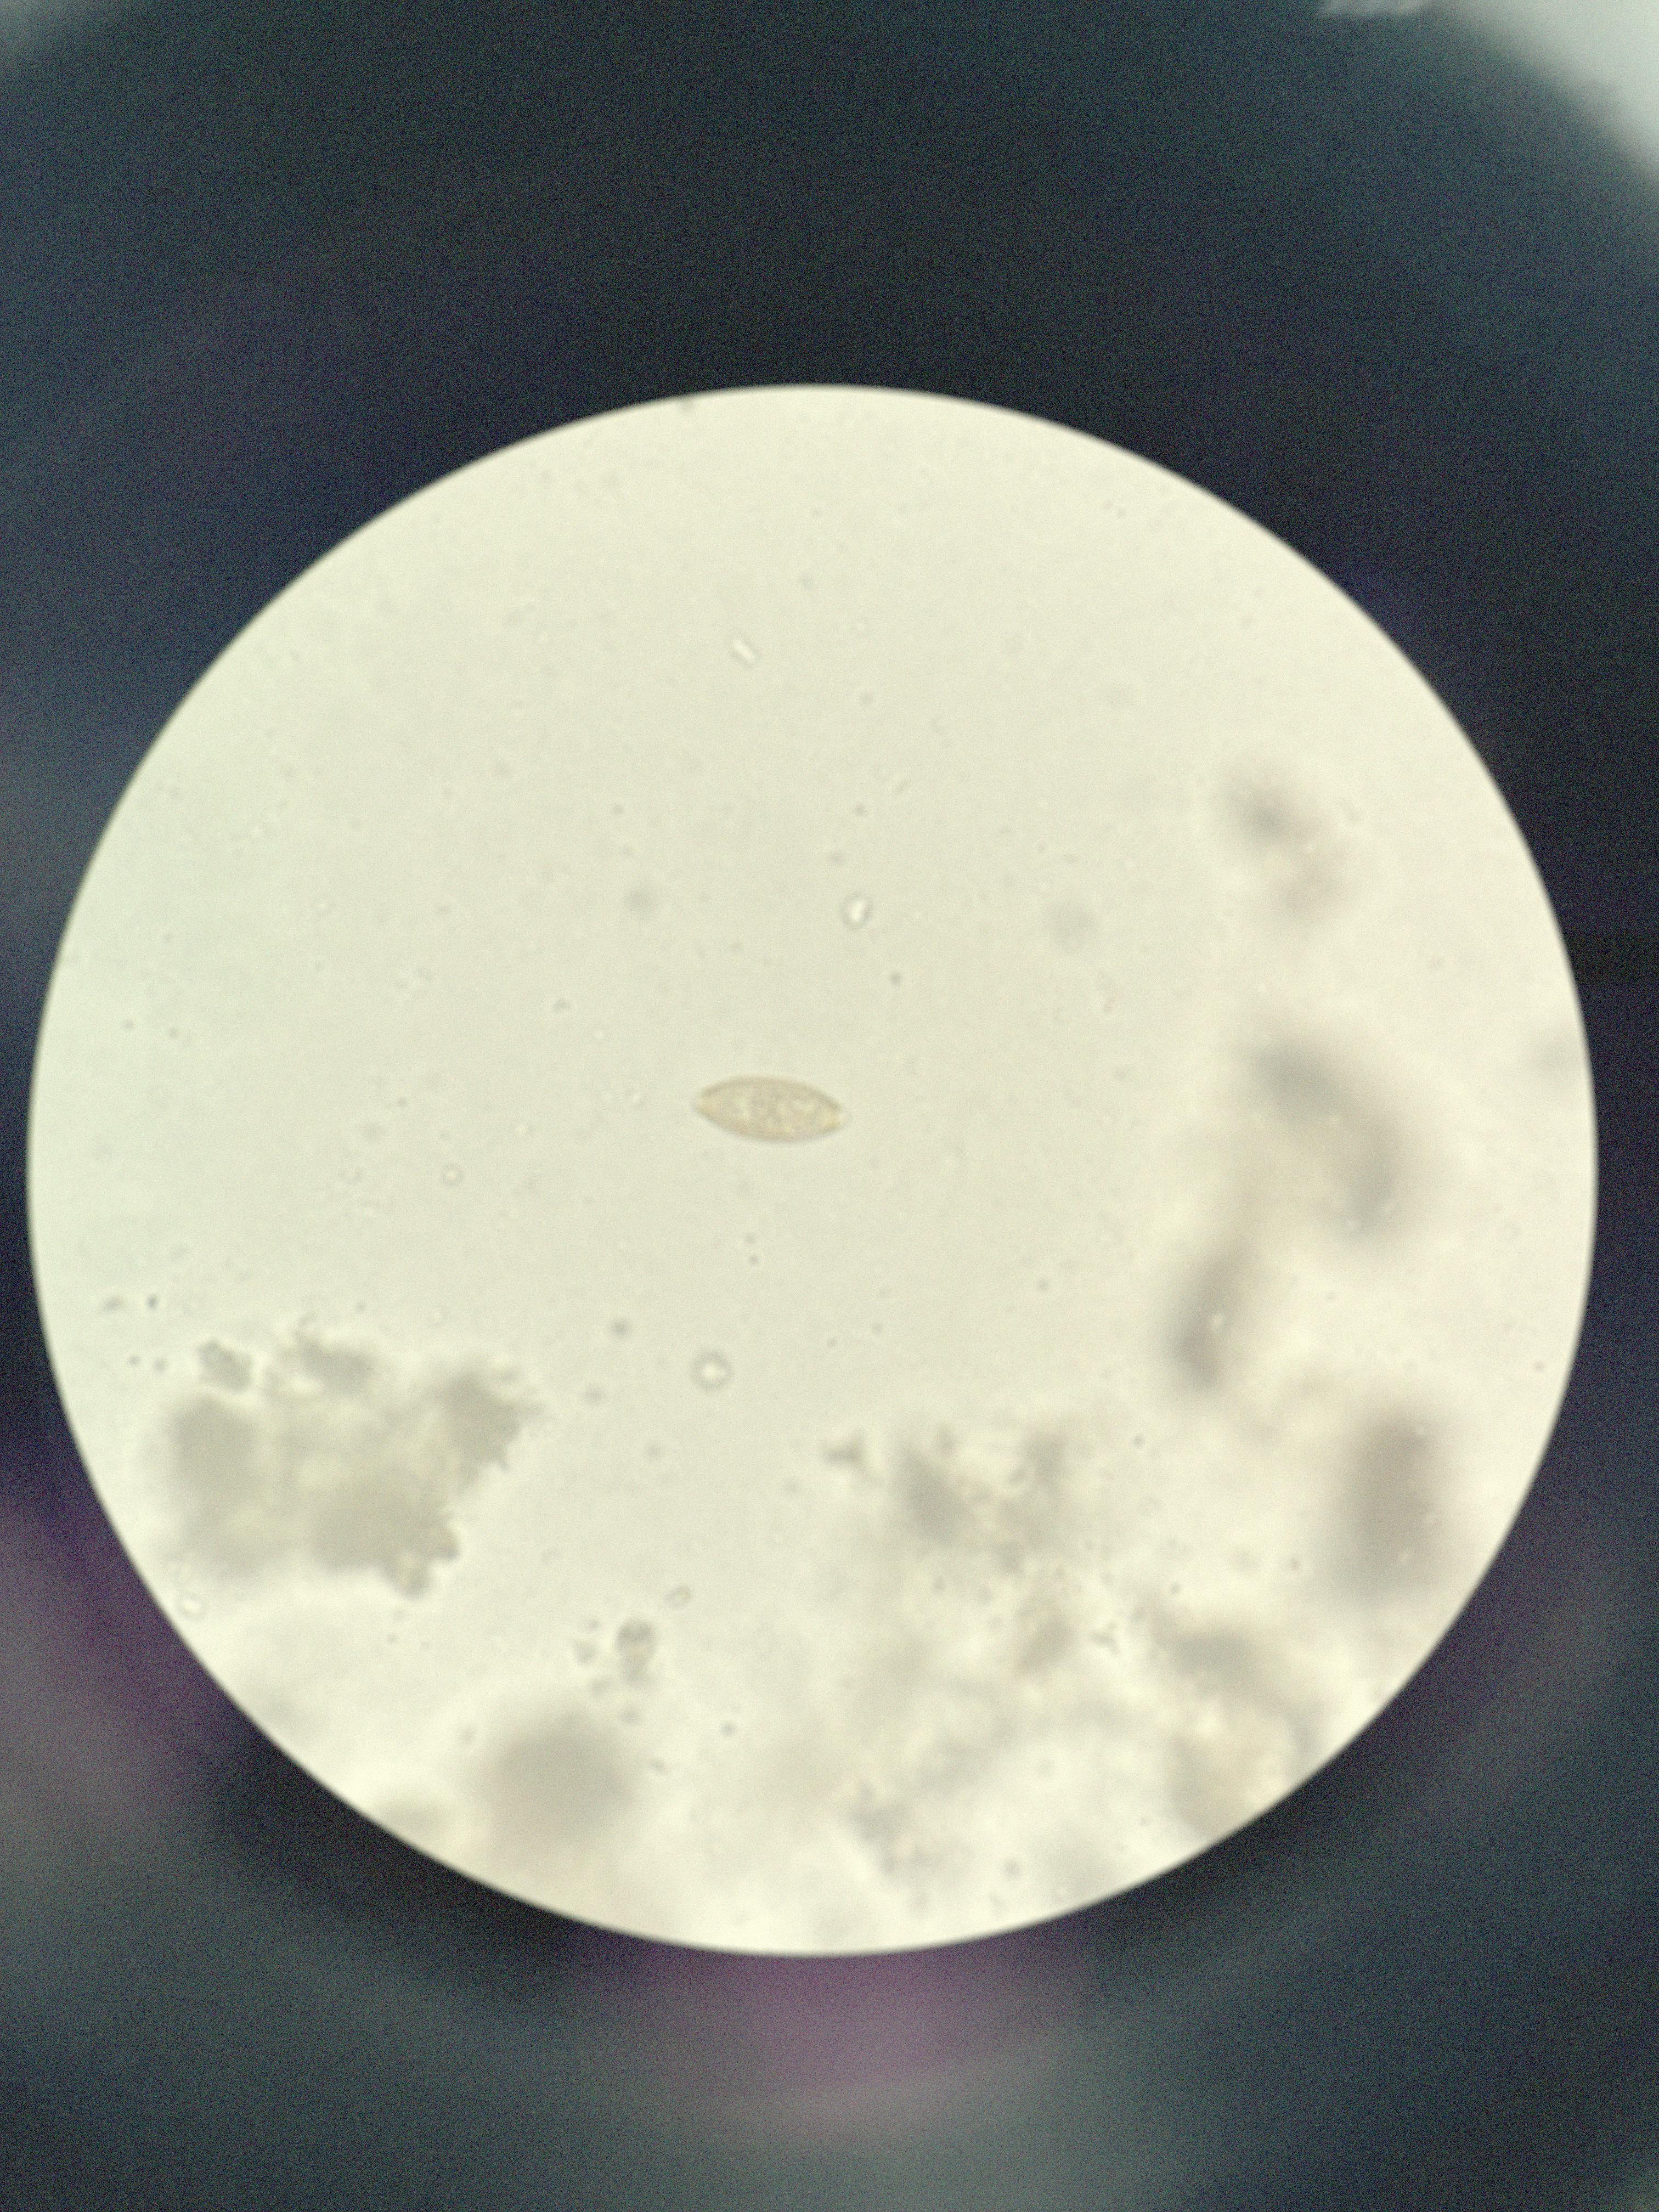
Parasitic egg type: Trichuris trichiura